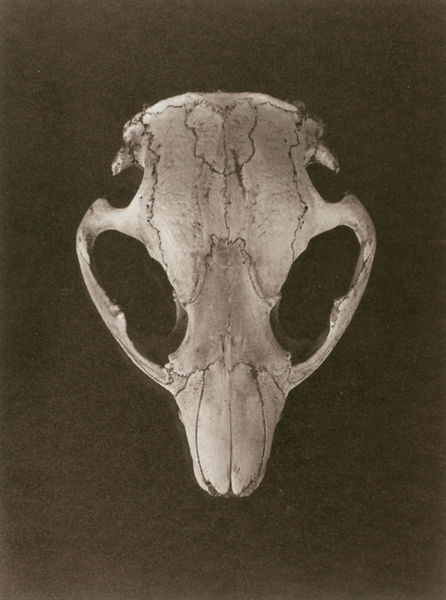
Titel: Crâne de castor canadensis
Künstler: P.J. Potteau
Schlagwörter: kopf, weiß, tier, augen, schädel, knochen, augenhöhlen, schnauze, bleich, muschel, nähte, dinosaurier, fossilien, skylett